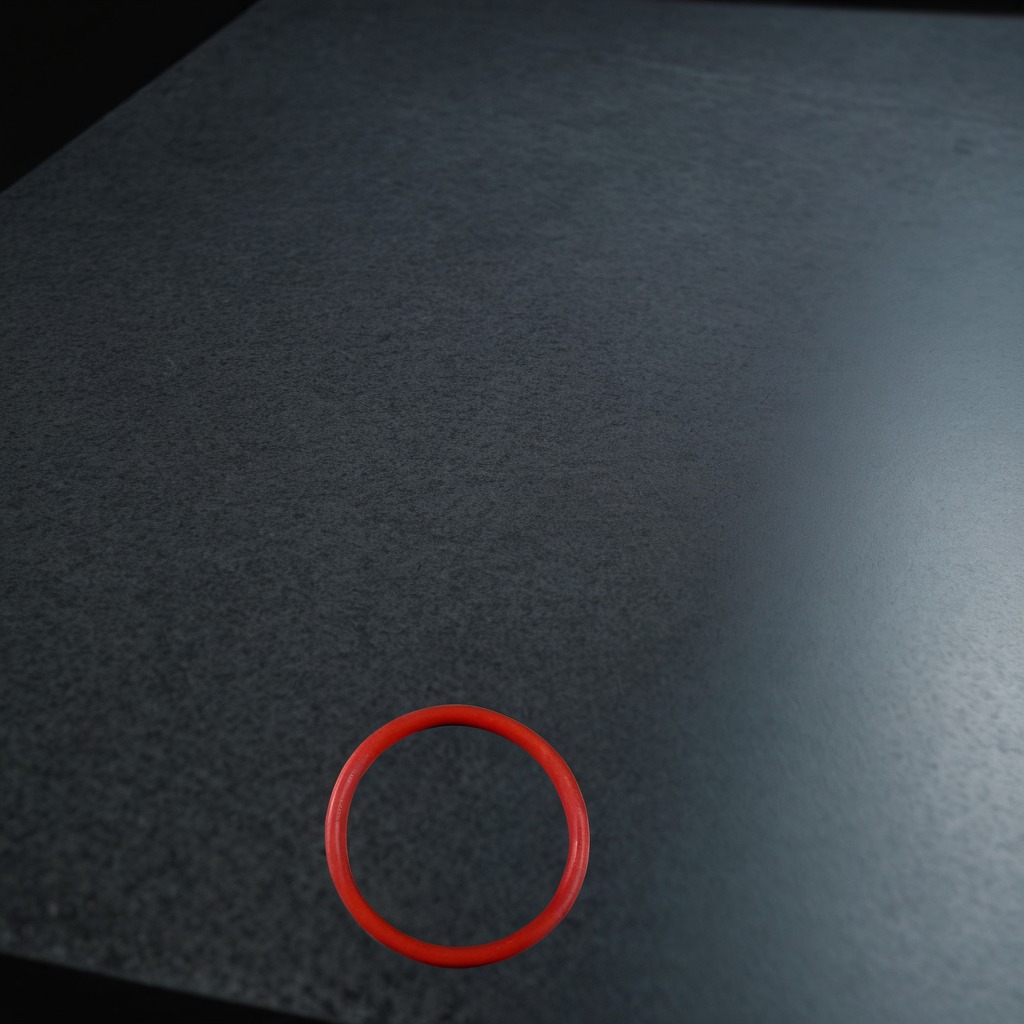
A rubber O-ring lies on the clean granite table inside a workshop at night dim ambient light soft shadows worn but